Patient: sex F, age 38
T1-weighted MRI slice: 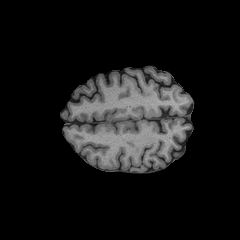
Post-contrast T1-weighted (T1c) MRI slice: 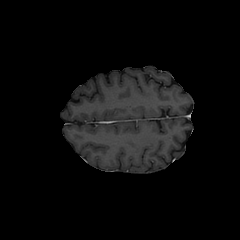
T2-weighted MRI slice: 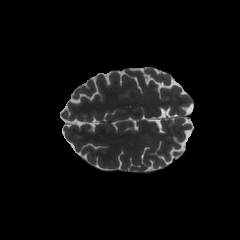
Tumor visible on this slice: no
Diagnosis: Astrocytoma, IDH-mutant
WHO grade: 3